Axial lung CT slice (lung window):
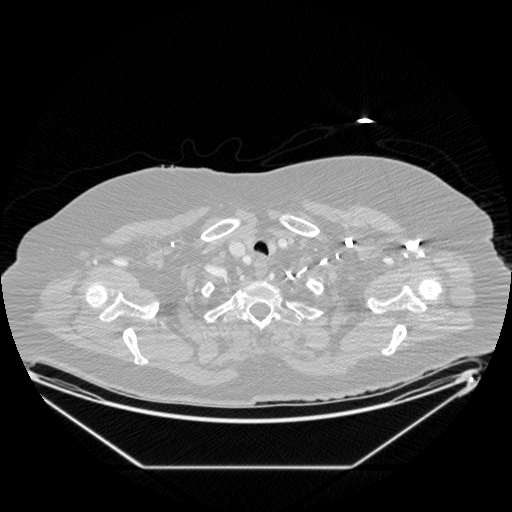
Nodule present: no